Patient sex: F
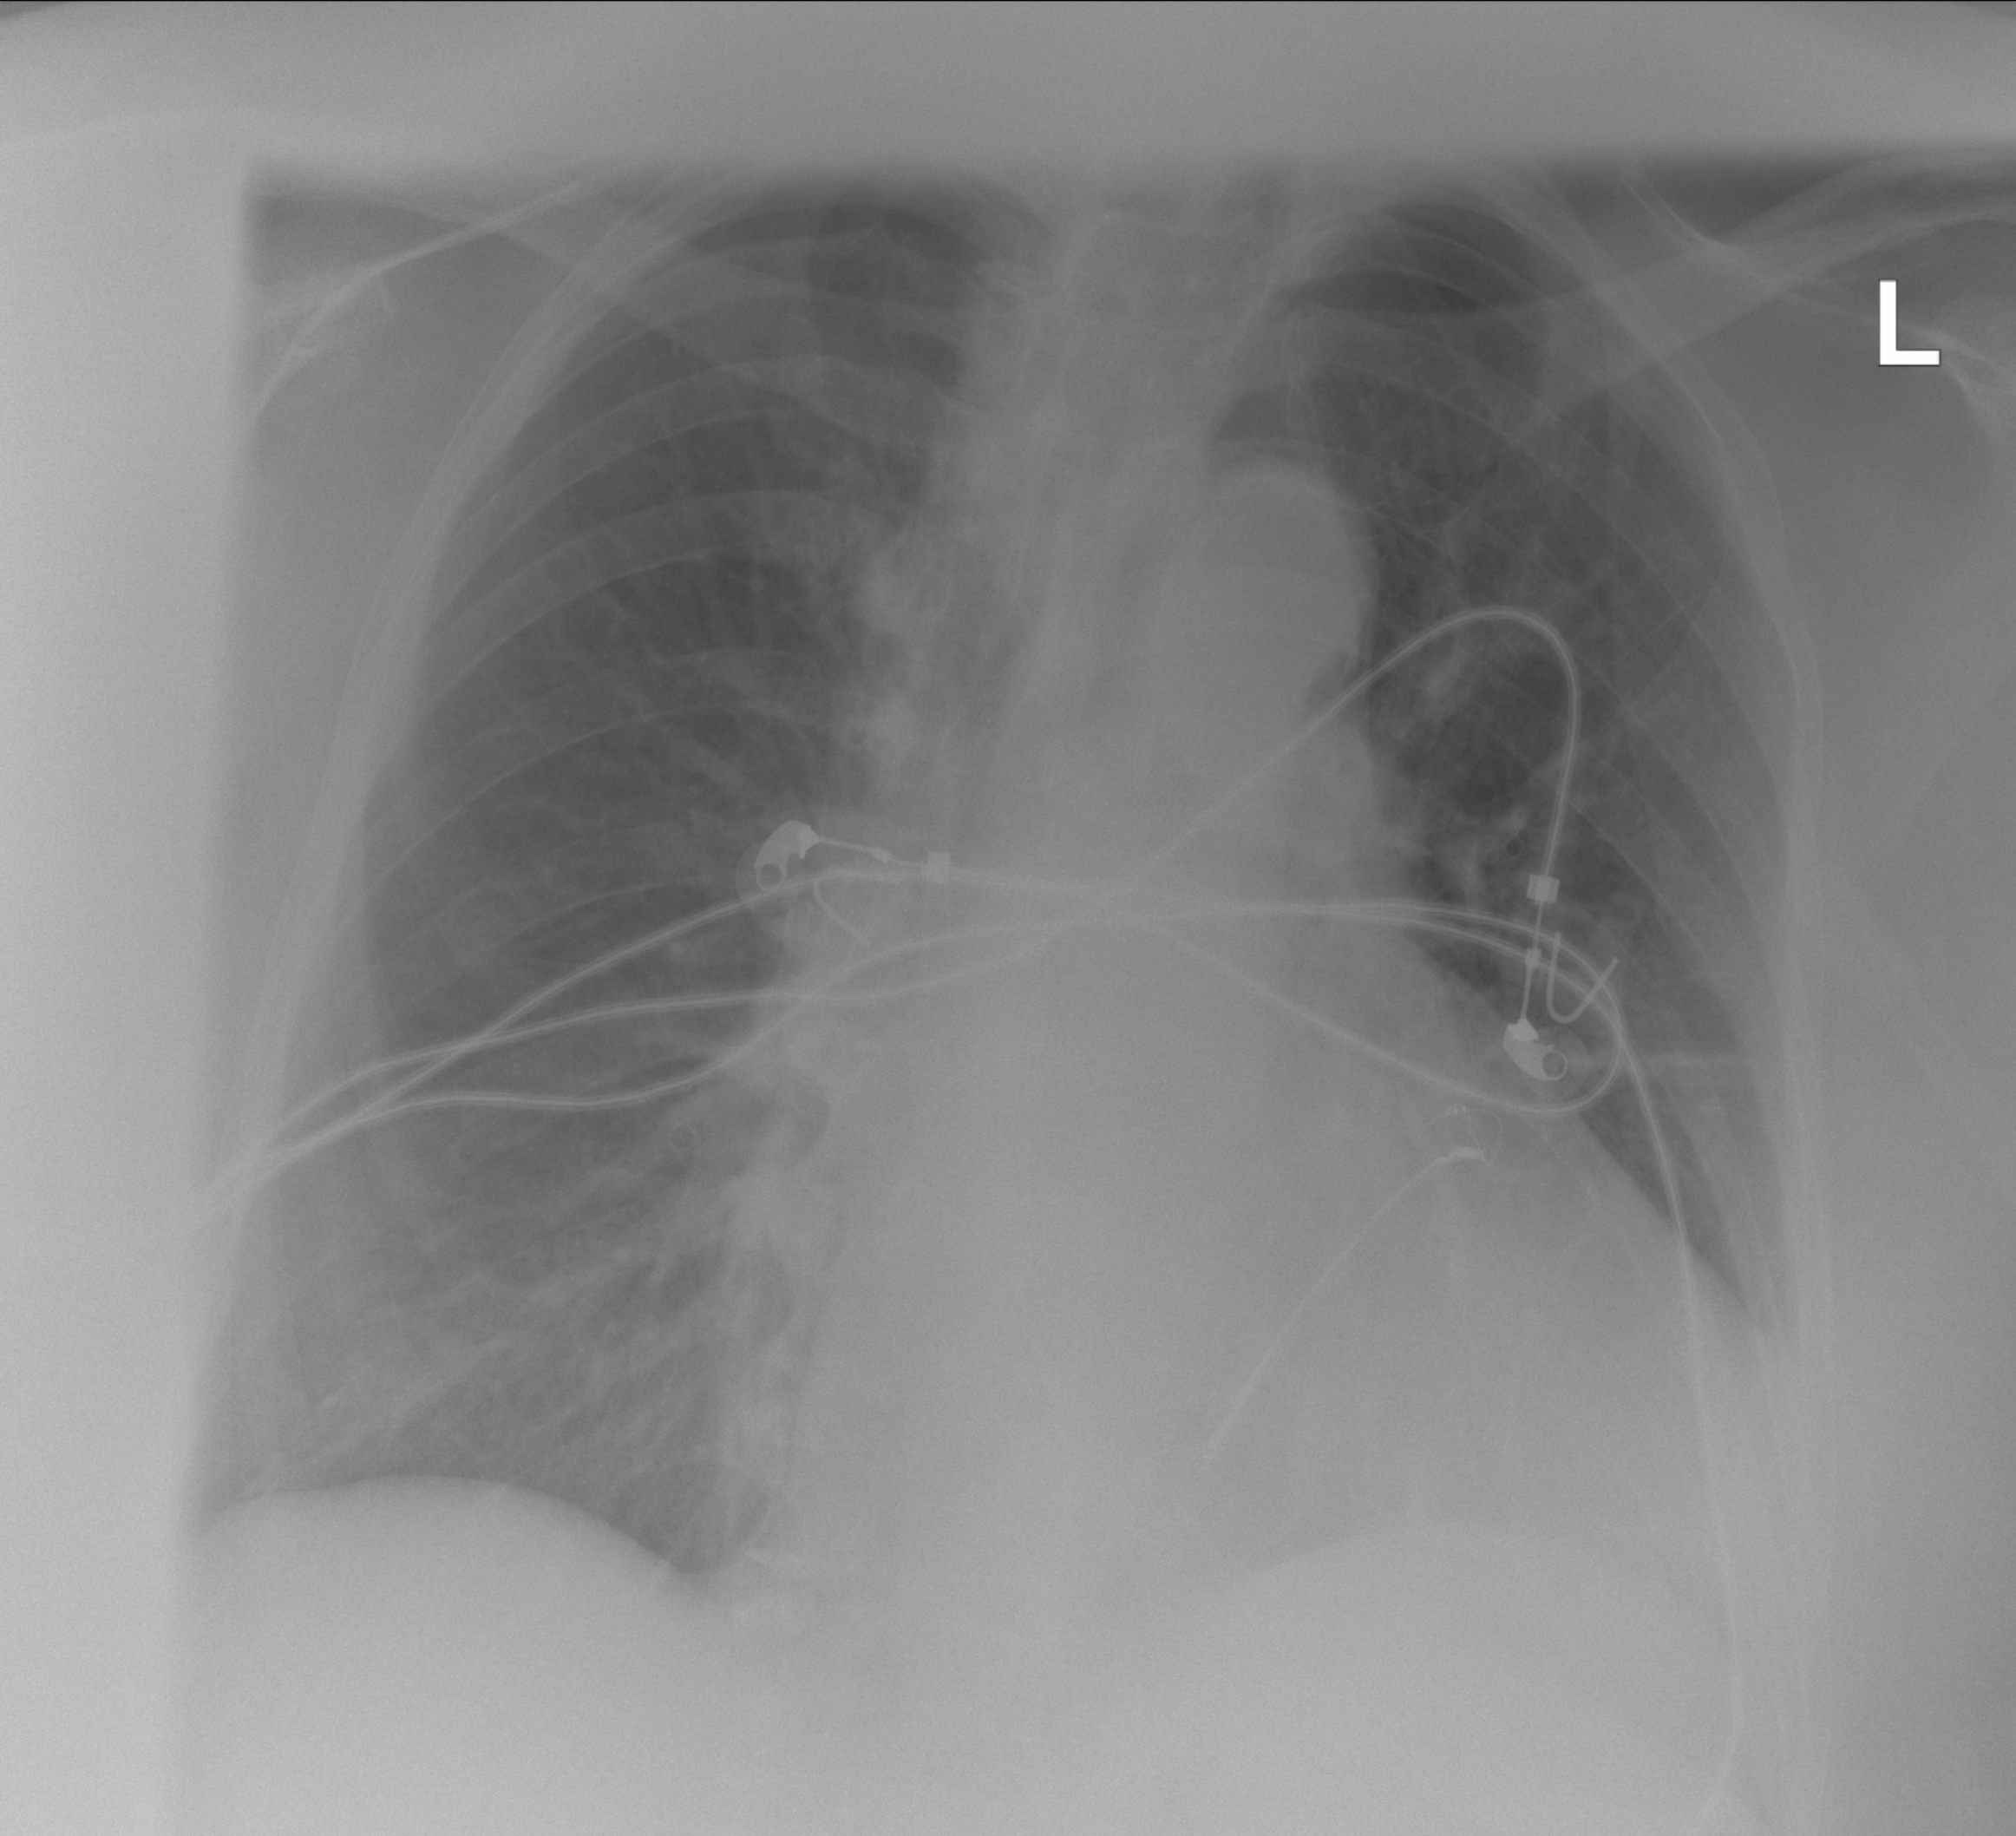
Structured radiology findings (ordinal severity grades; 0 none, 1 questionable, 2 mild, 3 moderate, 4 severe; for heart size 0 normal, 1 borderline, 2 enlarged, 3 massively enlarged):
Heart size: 2
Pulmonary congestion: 1
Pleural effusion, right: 0
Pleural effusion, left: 0
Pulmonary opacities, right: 0
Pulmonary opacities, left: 0
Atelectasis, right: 0
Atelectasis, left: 0